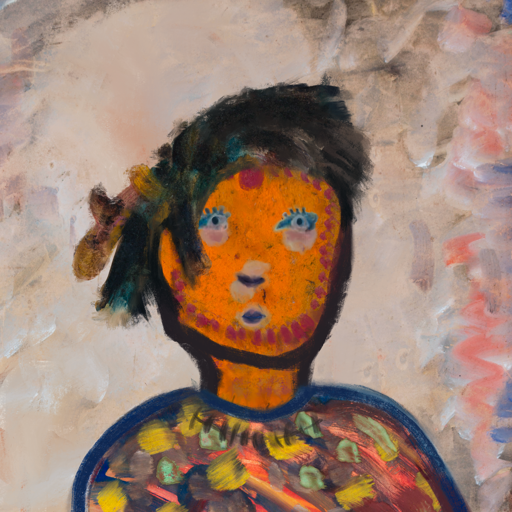
Background: Roy_Bahadur, Head And Neck Front: Doll, Face Front: Hill_Girl, Bust: Mother_And_Son_Mother, Hair Front: Pipe, Head Accessory: Blank, Second Necklace: Blank, Necklace: In_The_Sun, Baby: Blank